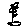
Label: flower